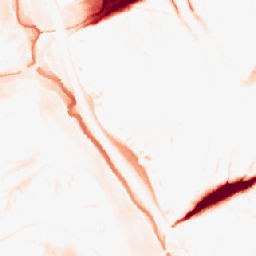
Category: morphological
Decomposition family: tophat
Decomposition parameters: size: 20
mode: black
Upsampling method: area
Upsampling parameters: scale: 8
Upsampling scale: 8